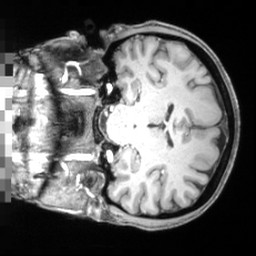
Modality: T1w
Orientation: coronal
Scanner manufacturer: siemens
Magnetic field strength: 3 T
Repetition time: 2.55 s